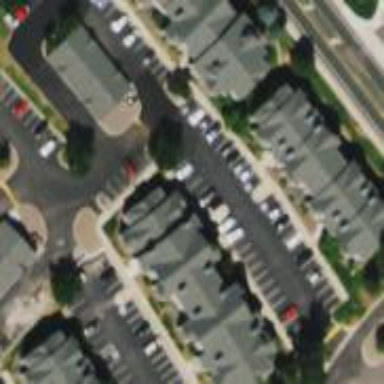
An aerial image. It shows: Image showing building with apartments.